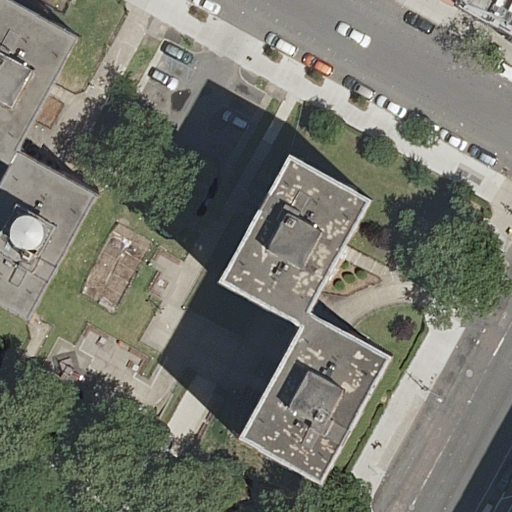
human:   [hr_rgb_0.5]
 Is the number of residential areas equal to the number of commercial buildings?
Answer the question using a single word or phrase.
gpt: no

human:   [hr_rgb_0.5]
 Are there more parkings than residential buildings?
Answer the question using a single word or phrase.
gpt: no

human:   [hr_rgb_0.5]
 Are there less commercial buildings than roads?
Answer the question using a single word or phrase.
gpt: yes

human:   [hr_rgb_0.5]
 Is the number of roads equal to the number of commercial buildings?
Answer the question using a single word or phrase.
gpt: no

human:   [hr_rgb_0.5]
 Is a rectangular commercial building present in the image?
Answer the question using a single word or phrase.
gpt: no

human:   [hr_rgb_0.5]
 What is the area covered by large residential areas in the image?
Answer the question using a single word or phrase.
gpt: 0m2

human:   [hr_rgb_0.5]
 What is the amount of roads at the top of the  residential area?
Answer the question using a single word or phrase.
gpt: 2

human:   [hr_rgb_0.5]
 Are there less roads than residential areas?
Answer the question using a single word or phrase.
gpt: no

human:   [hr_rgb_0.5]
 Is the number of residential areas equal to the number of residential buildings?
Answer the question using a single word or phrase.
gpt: no

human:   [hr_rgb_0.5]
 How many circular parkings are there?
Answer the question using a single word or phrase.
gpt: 0

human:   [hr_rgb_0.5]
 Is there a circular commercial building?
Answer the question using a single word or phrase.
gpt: no

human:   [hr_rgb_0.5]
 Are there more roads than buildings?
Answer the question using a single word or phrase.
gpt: yes

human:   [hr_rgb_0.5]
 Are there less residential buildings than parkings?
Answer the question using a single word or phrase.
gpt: no

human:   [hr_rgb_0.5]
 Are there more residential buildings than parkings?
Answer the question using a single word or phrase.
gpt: yes

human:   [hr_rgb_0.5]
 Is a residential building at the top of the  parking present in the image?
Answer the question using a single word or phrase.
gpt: yes

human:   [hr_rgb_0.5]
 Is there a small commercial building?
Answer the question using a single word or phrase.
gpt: no

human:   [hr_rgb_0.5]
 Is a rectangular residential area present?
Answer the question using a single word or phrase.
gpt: yes

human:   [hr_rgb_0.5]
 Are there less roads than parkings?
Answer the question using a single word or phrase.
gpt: no

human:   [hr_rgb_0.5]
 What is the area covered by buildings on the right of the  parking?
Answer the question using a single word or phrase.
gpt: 1201m2

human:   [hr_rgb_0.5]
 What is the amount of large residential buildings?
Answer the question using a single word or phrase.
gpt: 1

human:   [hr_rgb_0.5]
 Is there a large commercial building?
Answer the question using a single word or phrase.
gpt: no

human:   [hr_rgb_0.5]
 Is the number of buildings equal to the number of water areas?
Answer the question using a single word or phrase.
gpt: no

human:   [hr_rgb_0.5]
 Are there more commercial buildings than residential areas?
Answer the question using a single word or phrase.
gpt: no

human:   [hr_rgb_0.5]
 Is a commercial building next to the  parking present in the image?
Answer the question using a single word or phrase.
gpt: no

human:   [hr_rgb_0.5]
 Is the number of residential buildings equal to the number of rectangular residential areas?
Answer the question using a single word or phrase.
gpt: no

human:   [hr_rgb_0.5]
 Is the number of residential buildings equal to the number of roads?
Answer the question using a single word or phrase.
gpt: no

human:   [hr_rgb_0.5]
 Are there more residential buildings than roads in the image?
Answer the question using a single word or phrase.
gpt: no

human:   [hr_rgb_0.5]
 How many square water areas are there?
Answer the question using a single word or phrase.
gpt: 0

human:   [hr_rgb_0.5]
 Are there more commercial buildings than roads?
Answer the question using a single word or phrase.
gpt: no

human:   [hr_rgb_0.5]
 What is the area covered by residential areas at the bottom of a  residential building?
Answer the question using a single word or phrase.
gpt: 284m2

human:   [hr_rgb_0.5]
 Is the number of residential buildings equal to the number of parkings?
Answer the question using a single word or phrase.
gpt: no

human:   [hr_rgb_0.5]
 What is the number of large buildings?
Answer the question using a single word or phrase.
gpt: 1

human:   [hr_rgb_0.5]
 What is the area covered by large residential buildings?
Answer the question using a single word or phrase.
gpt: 1052m2

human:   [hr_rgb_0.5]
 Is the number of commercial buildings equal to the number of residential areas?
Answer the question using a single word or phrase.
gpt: no

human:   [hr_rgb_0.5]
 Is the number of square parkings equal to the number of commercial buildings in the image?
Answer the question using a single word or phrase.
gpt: yes

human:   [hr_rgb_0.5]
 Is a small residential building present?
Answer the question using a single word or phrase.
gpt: yes